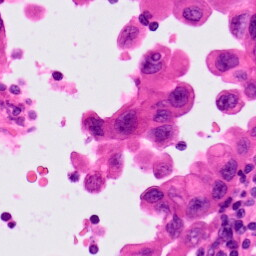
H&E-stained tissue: Lung